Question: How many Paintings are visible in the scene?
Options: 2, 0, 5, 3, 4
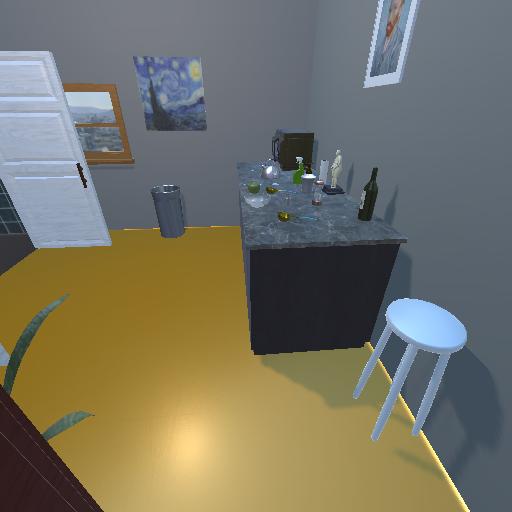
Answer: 2